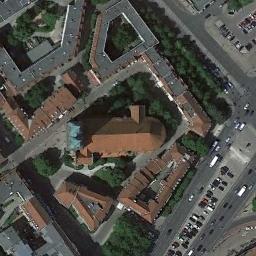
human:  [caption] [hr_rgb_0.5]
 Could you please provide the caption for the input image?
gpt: The church with two green towers and the rest of the church has some orange sloping roofs .

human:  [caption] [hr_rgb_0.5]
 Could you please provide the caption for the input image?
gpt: This is a church  There are many cars on the road outside .

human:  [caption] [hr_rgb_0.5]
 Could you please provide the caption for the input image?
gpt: A brown-roofed church with a turquoise tower on the roof, Many buildings around the church and roads and trees with many cars .

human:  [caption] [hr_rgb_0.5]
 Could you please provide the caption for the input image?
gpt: There is a church surrounded by some buildings and trees with a road passed by .

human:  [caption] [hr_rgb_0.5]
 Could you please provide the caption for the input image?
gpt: Many cars are near the church .